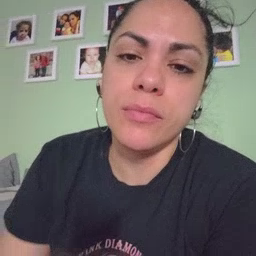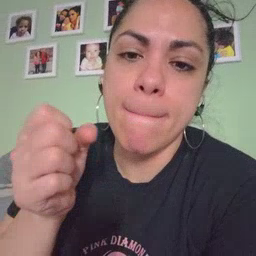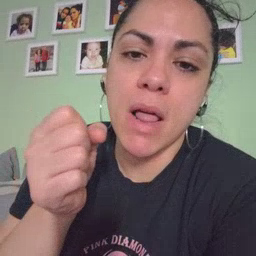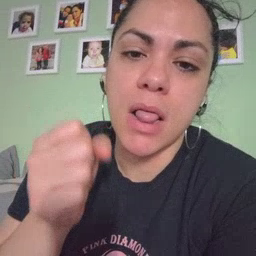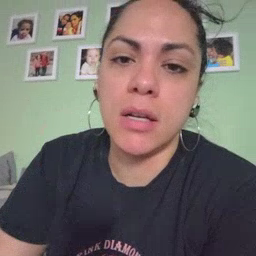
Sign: milk